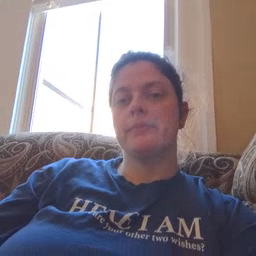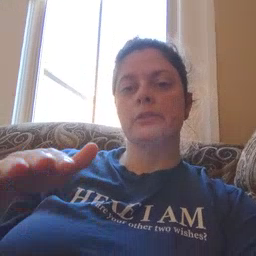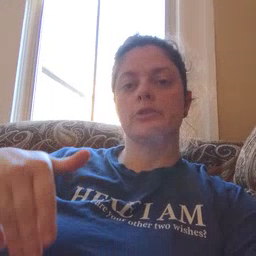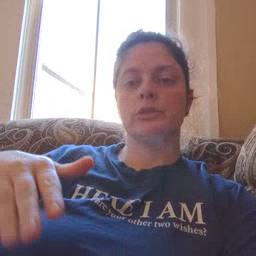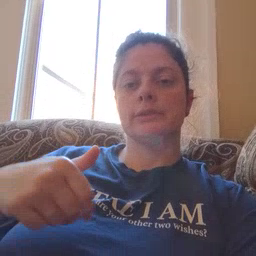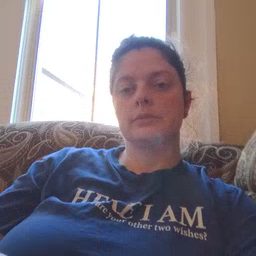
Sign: jeans